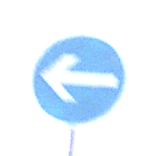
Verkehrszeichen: VorgeschriebeneFahrtrichtungHierLinks
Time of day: MorningAfternoon
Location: Outdoor (Urban)
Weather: Overcast
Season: NotSpecified
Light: Natural